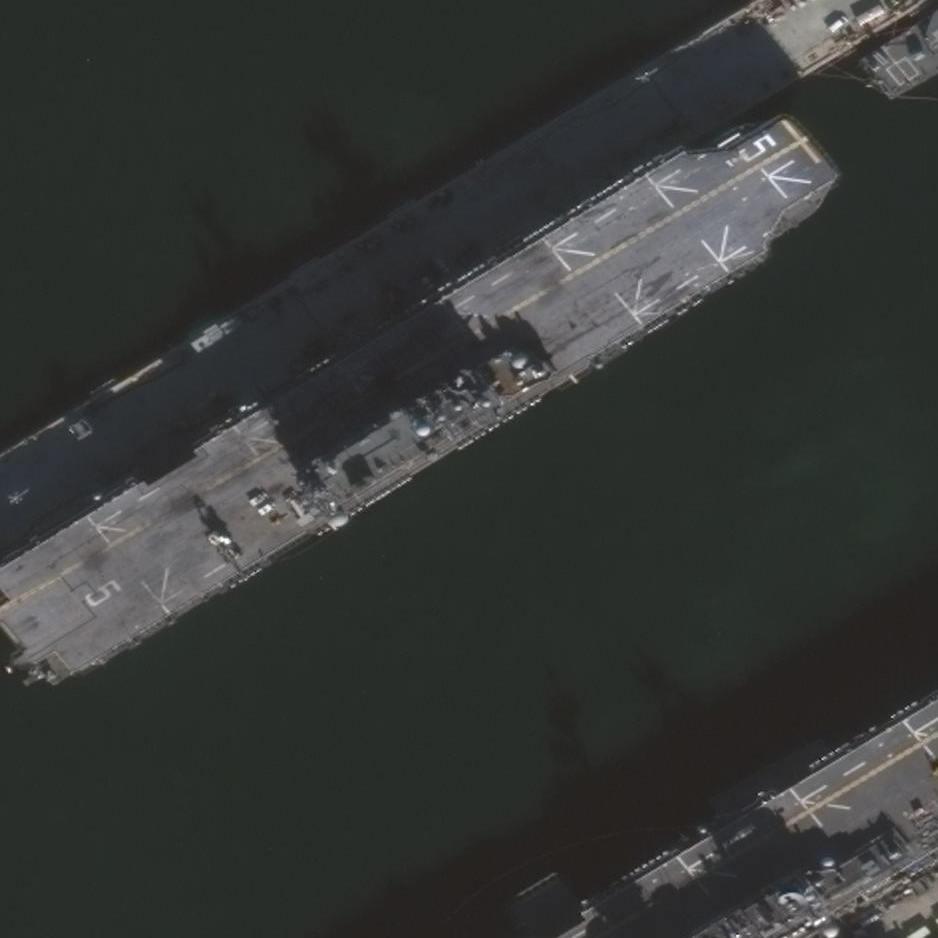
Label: assault